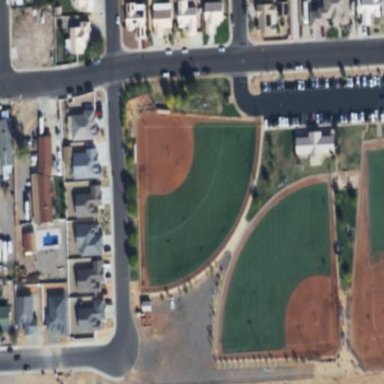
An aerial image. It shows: Baseball pitch for leisure and sports activities.